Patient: sex M, age 52
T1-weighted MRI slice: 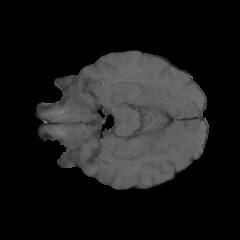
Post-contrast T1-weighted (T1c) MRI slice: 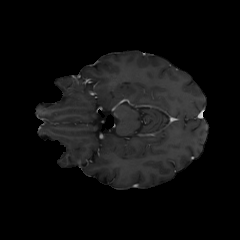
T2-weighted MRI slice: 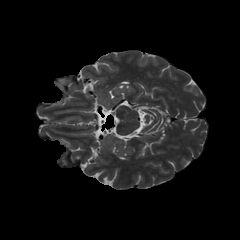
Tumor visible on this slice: no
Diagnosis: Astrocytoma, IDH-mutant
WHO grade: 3